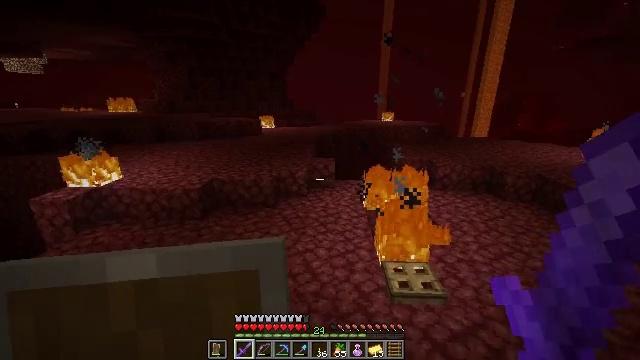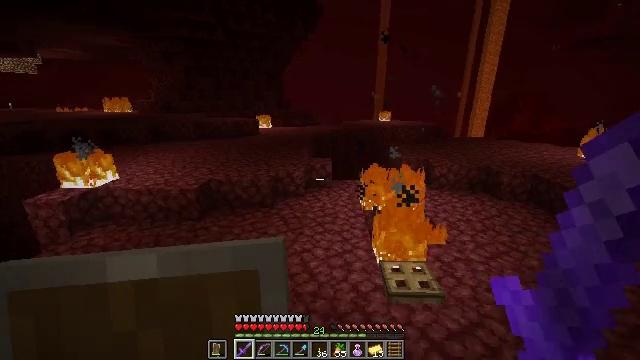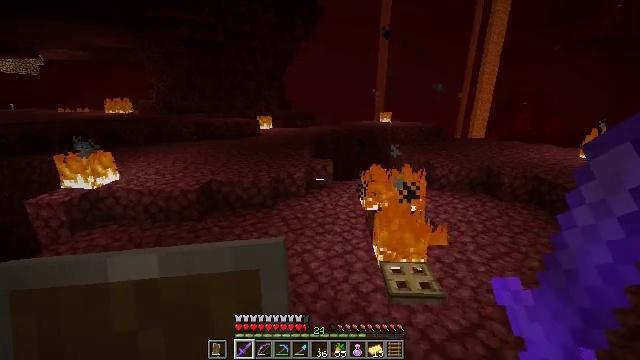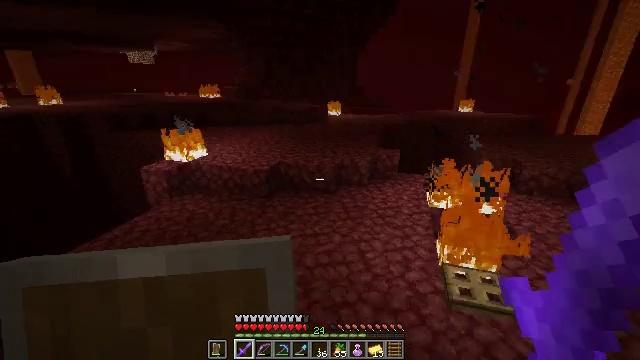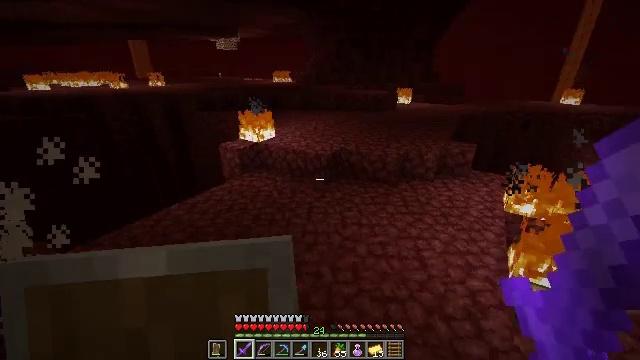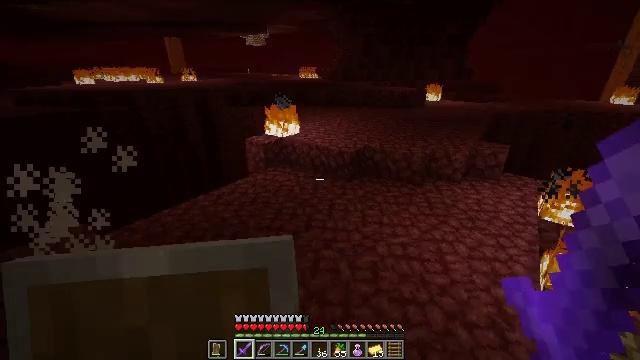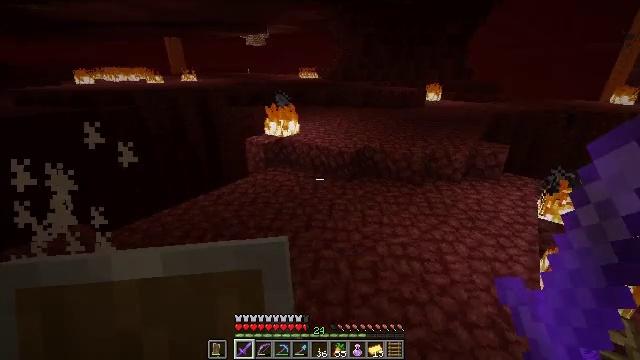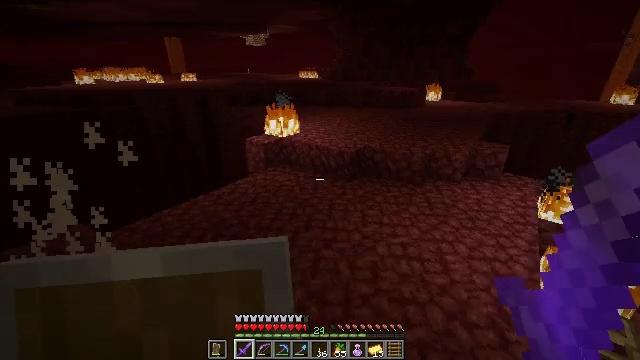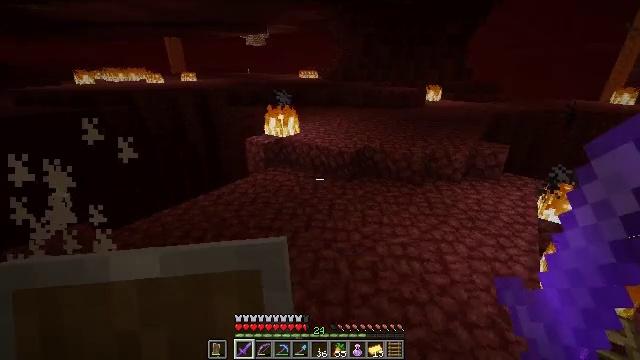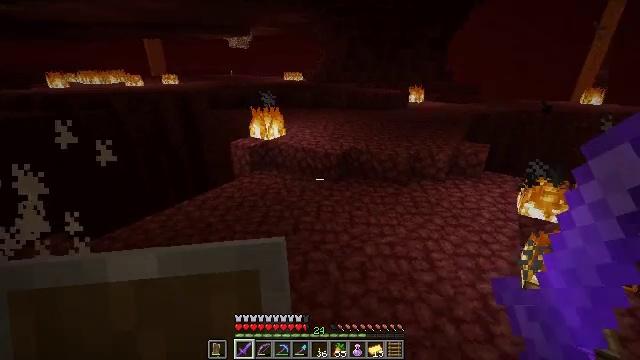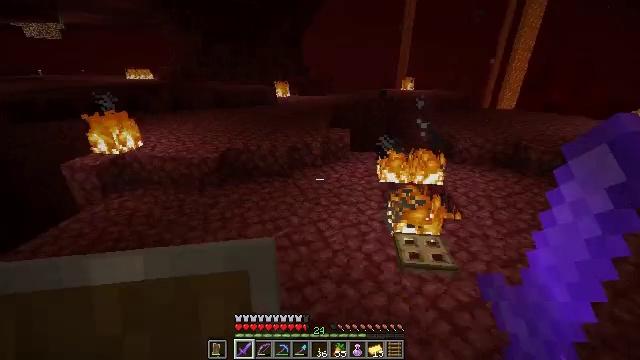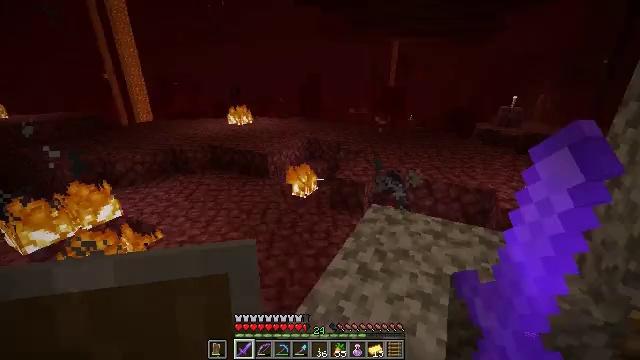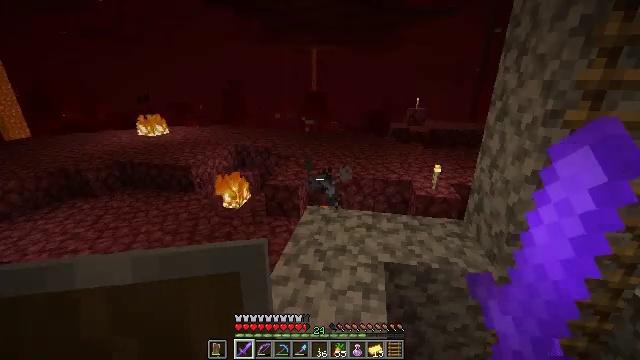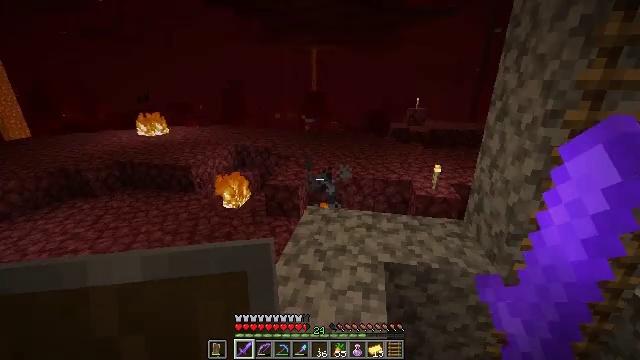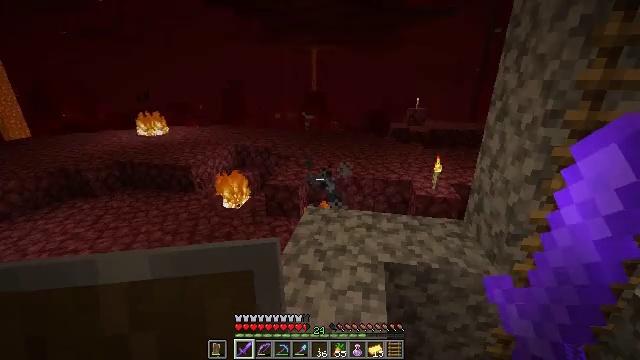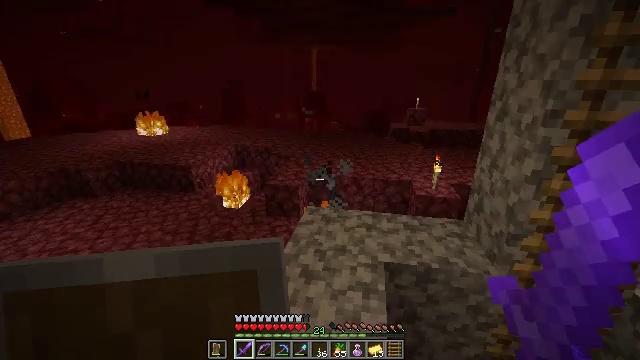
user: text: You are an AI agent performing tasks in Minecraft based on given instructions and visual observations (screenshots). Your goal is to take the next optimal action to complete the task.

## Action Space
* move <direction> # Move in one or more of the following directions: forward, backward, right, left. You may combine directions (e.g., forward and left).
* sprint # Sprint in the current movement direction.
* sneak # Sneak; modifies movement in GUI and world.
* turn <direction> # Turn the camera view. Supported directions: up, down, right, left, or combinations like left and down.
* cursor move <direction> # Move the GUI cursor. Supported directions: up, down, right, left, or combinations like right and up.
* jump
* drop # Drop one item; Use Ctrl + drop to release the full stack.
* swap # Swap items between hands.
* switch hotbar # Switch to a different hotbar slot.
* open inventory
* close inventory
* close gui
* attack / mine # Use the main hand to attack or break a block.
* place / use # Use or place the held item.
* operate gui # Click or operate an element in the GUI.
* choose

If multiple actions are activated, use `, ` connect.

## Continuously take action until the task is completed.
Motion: motion action
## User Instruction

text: Remove the fire source.
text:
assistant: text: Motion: no_op
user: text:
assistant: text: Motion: no_op
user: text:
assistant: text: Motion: turn left and down
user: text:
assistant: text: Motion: turn left and down
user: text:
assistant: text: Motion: turn left
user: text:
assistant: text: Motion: no_op
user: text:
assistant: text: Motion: no_op
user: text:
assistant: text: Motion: no_op
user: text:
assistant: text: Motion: turn right
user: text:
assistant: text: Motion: turn right
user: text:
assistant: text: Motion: turn right and up
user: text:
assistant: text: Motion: turn right and up
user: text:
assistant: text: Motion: no_op
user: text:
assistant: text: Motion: no_op
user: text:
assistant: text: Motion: no_op
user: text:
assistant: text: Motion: no_op
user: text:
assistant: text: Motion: turn left
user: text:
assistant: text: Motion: turn left and down
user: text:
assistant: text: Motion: move forward, turn left and down
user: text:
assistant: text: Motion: move forward, turn left and down
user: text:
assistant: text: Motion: move forward
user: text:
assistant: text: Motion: move forward, turn right and up
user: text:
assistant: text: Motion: move forward and move left, turn right
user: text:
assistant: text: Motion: move forward and move left, turn right
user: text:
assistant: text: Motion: move forward and move left, turn right
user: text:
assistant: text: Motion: move forward
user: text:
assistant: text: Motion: move forward
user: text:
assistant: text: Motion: move forward, turn right and up
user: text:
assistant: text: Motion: turn right and up, open inventory
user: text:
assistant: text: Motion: cursor move right and down, open inventory